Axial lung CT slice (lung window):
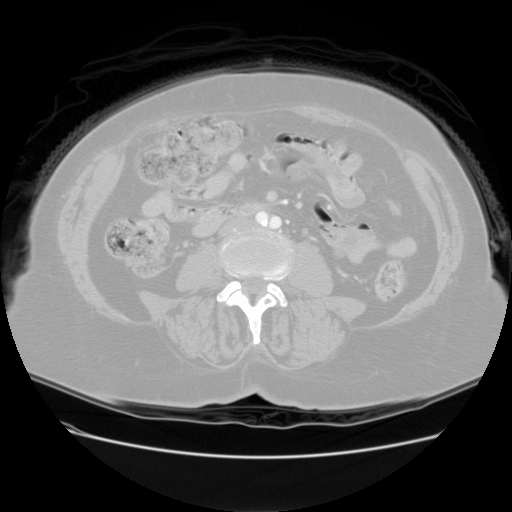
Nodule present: no